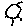
Label: sun